一年级 · 算术
看图列式计算。（每题 4 分, 共 8 分)
(1)

(2)

$\square \bigcirc \square=\square($ 元 $)$
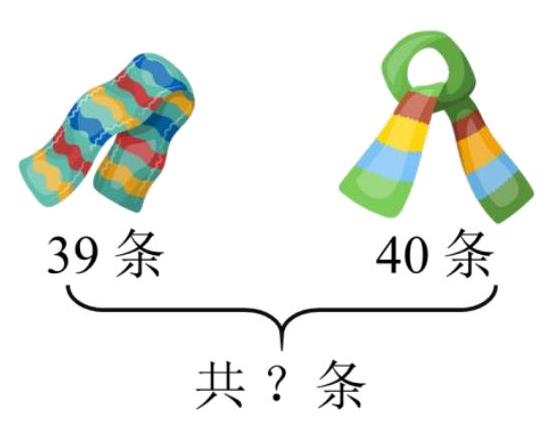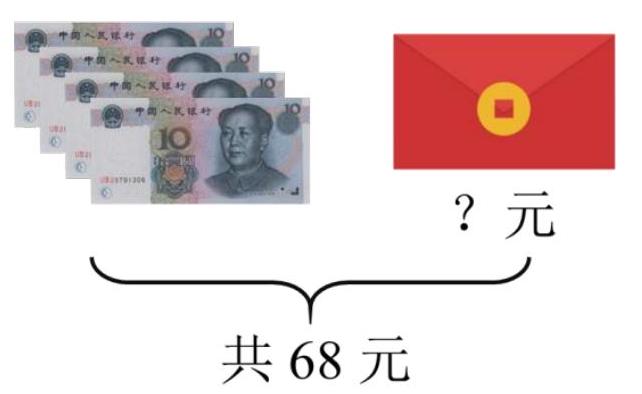
答案: 详解(1) $39+40=79$ (条) (2) $68-20=28$ (元)